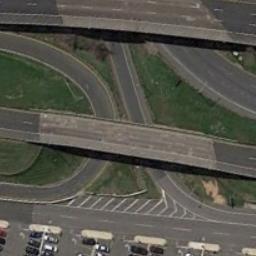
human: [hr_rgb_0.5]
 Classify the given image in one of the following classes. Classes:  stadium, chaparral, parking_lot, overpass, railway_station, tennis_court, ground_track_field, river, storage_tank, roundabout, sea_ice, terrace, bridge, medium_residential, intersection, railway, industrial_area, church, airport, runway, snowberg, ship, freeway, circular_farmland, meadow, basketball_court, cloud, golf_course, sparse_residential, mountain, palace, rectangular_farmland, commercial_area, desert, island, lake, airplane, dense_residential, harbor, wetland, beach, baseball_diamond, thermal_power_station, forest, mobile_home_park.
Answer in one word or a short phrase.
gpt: overpass